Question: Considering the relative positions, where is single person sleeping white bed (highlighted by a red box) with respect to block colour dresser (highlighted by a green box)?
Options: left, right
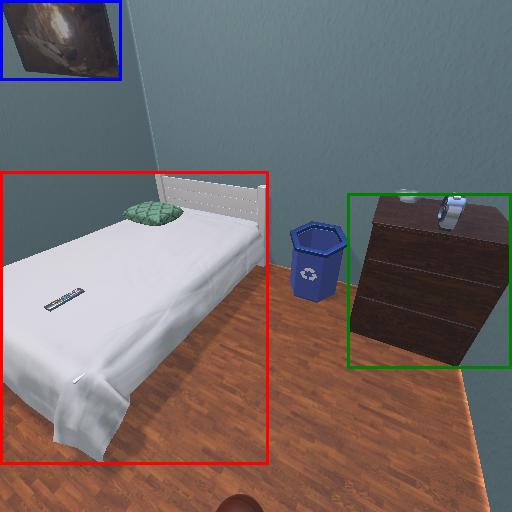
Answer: left